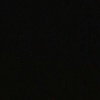
Label: space